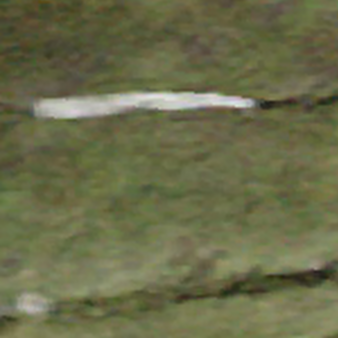
Label: other